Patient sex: F
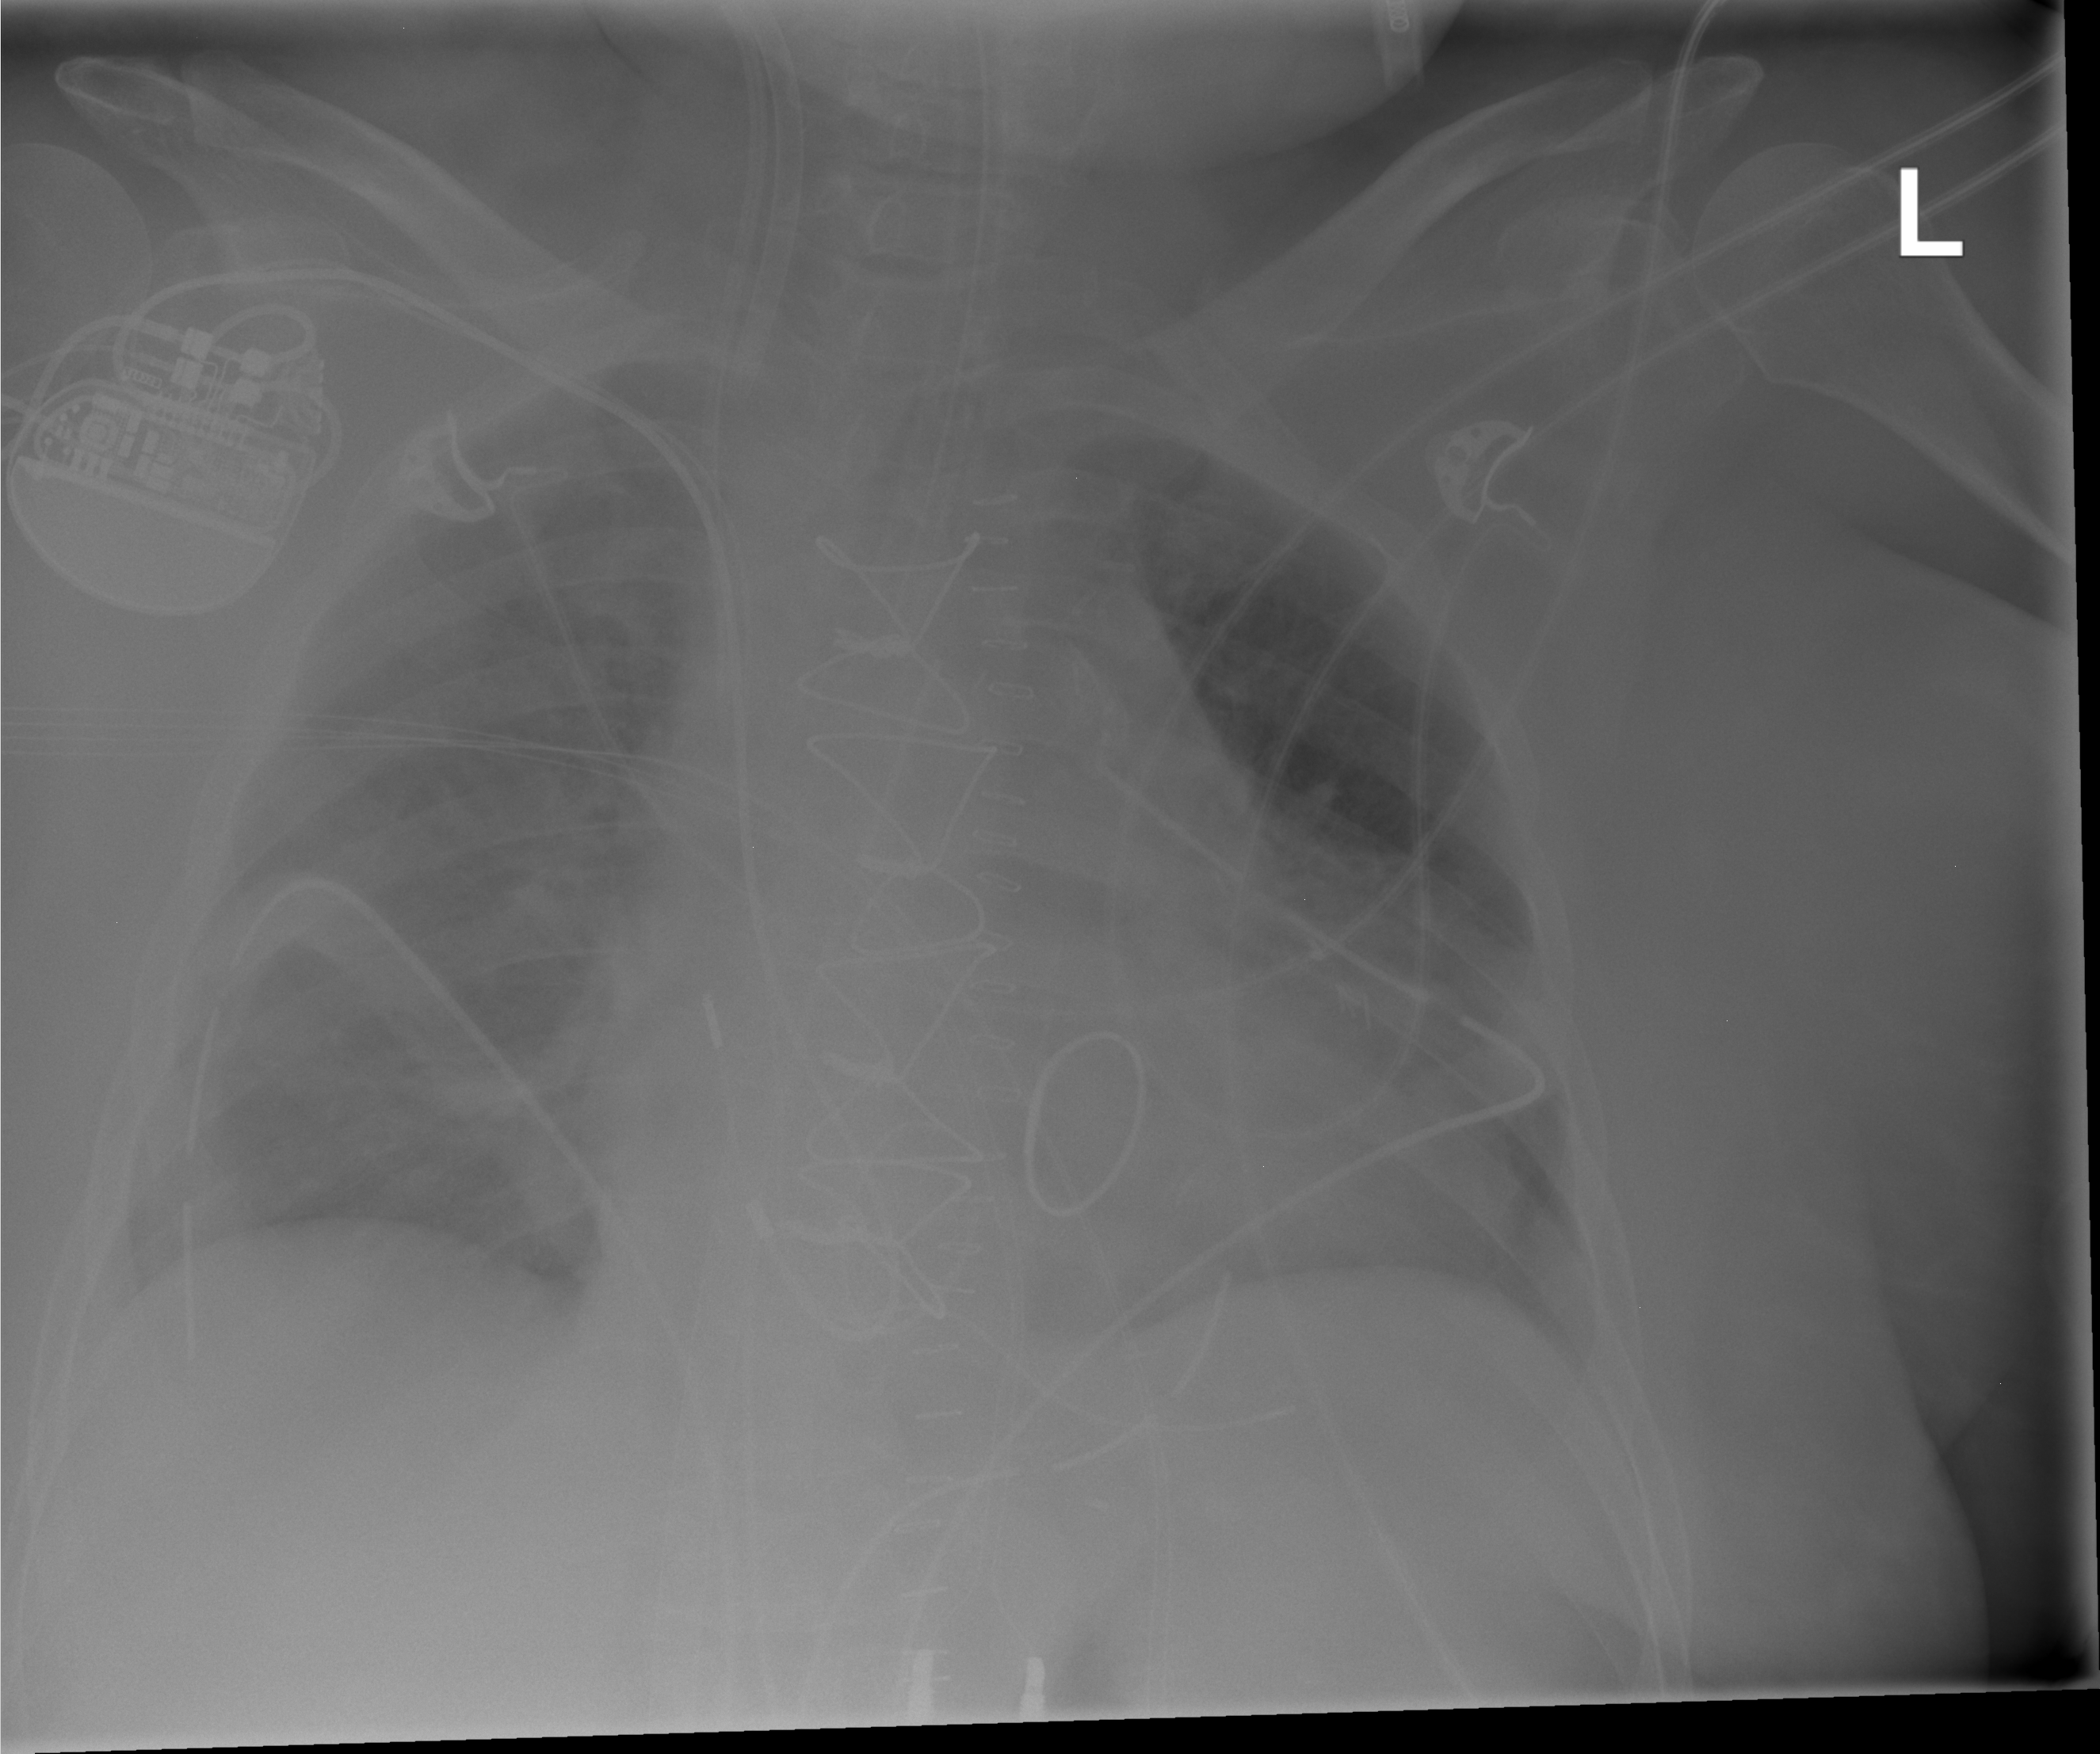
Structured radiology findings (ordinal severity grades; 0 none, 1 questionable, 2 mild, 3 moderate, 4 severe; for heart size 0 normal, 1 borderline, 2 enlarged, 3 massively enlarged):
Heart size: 2
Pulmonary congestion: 2
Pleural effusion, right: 2
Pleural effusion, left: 1
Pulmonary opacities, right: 0
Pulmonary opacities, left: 0
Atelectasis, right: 2
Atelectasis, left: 0